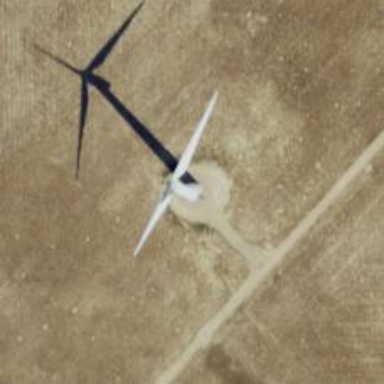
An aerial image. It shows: Wind power generator with wind turbines.